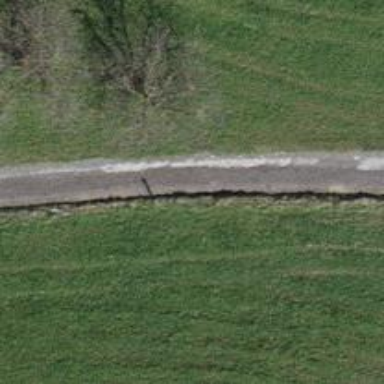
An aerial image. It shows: Unpaved track road.